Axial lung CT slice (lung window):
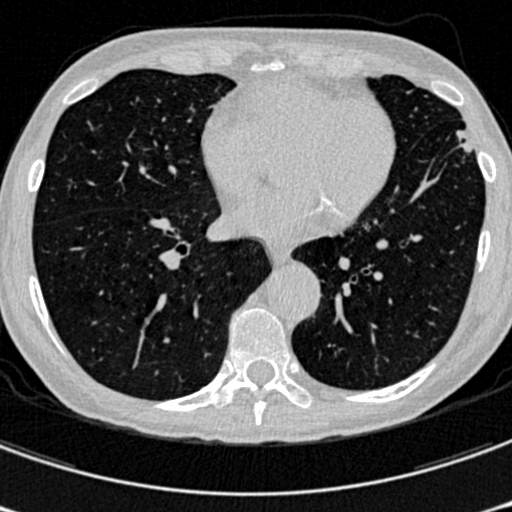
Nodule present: no